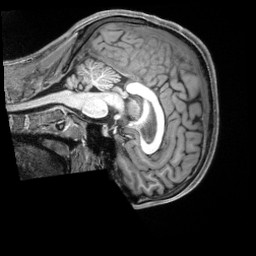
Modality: T1w
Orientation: sagittal
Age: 28
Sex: male
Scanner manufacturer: siemens
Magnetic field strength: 3 T
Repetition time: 2.3 s
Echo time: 0.00229 s